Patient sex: M
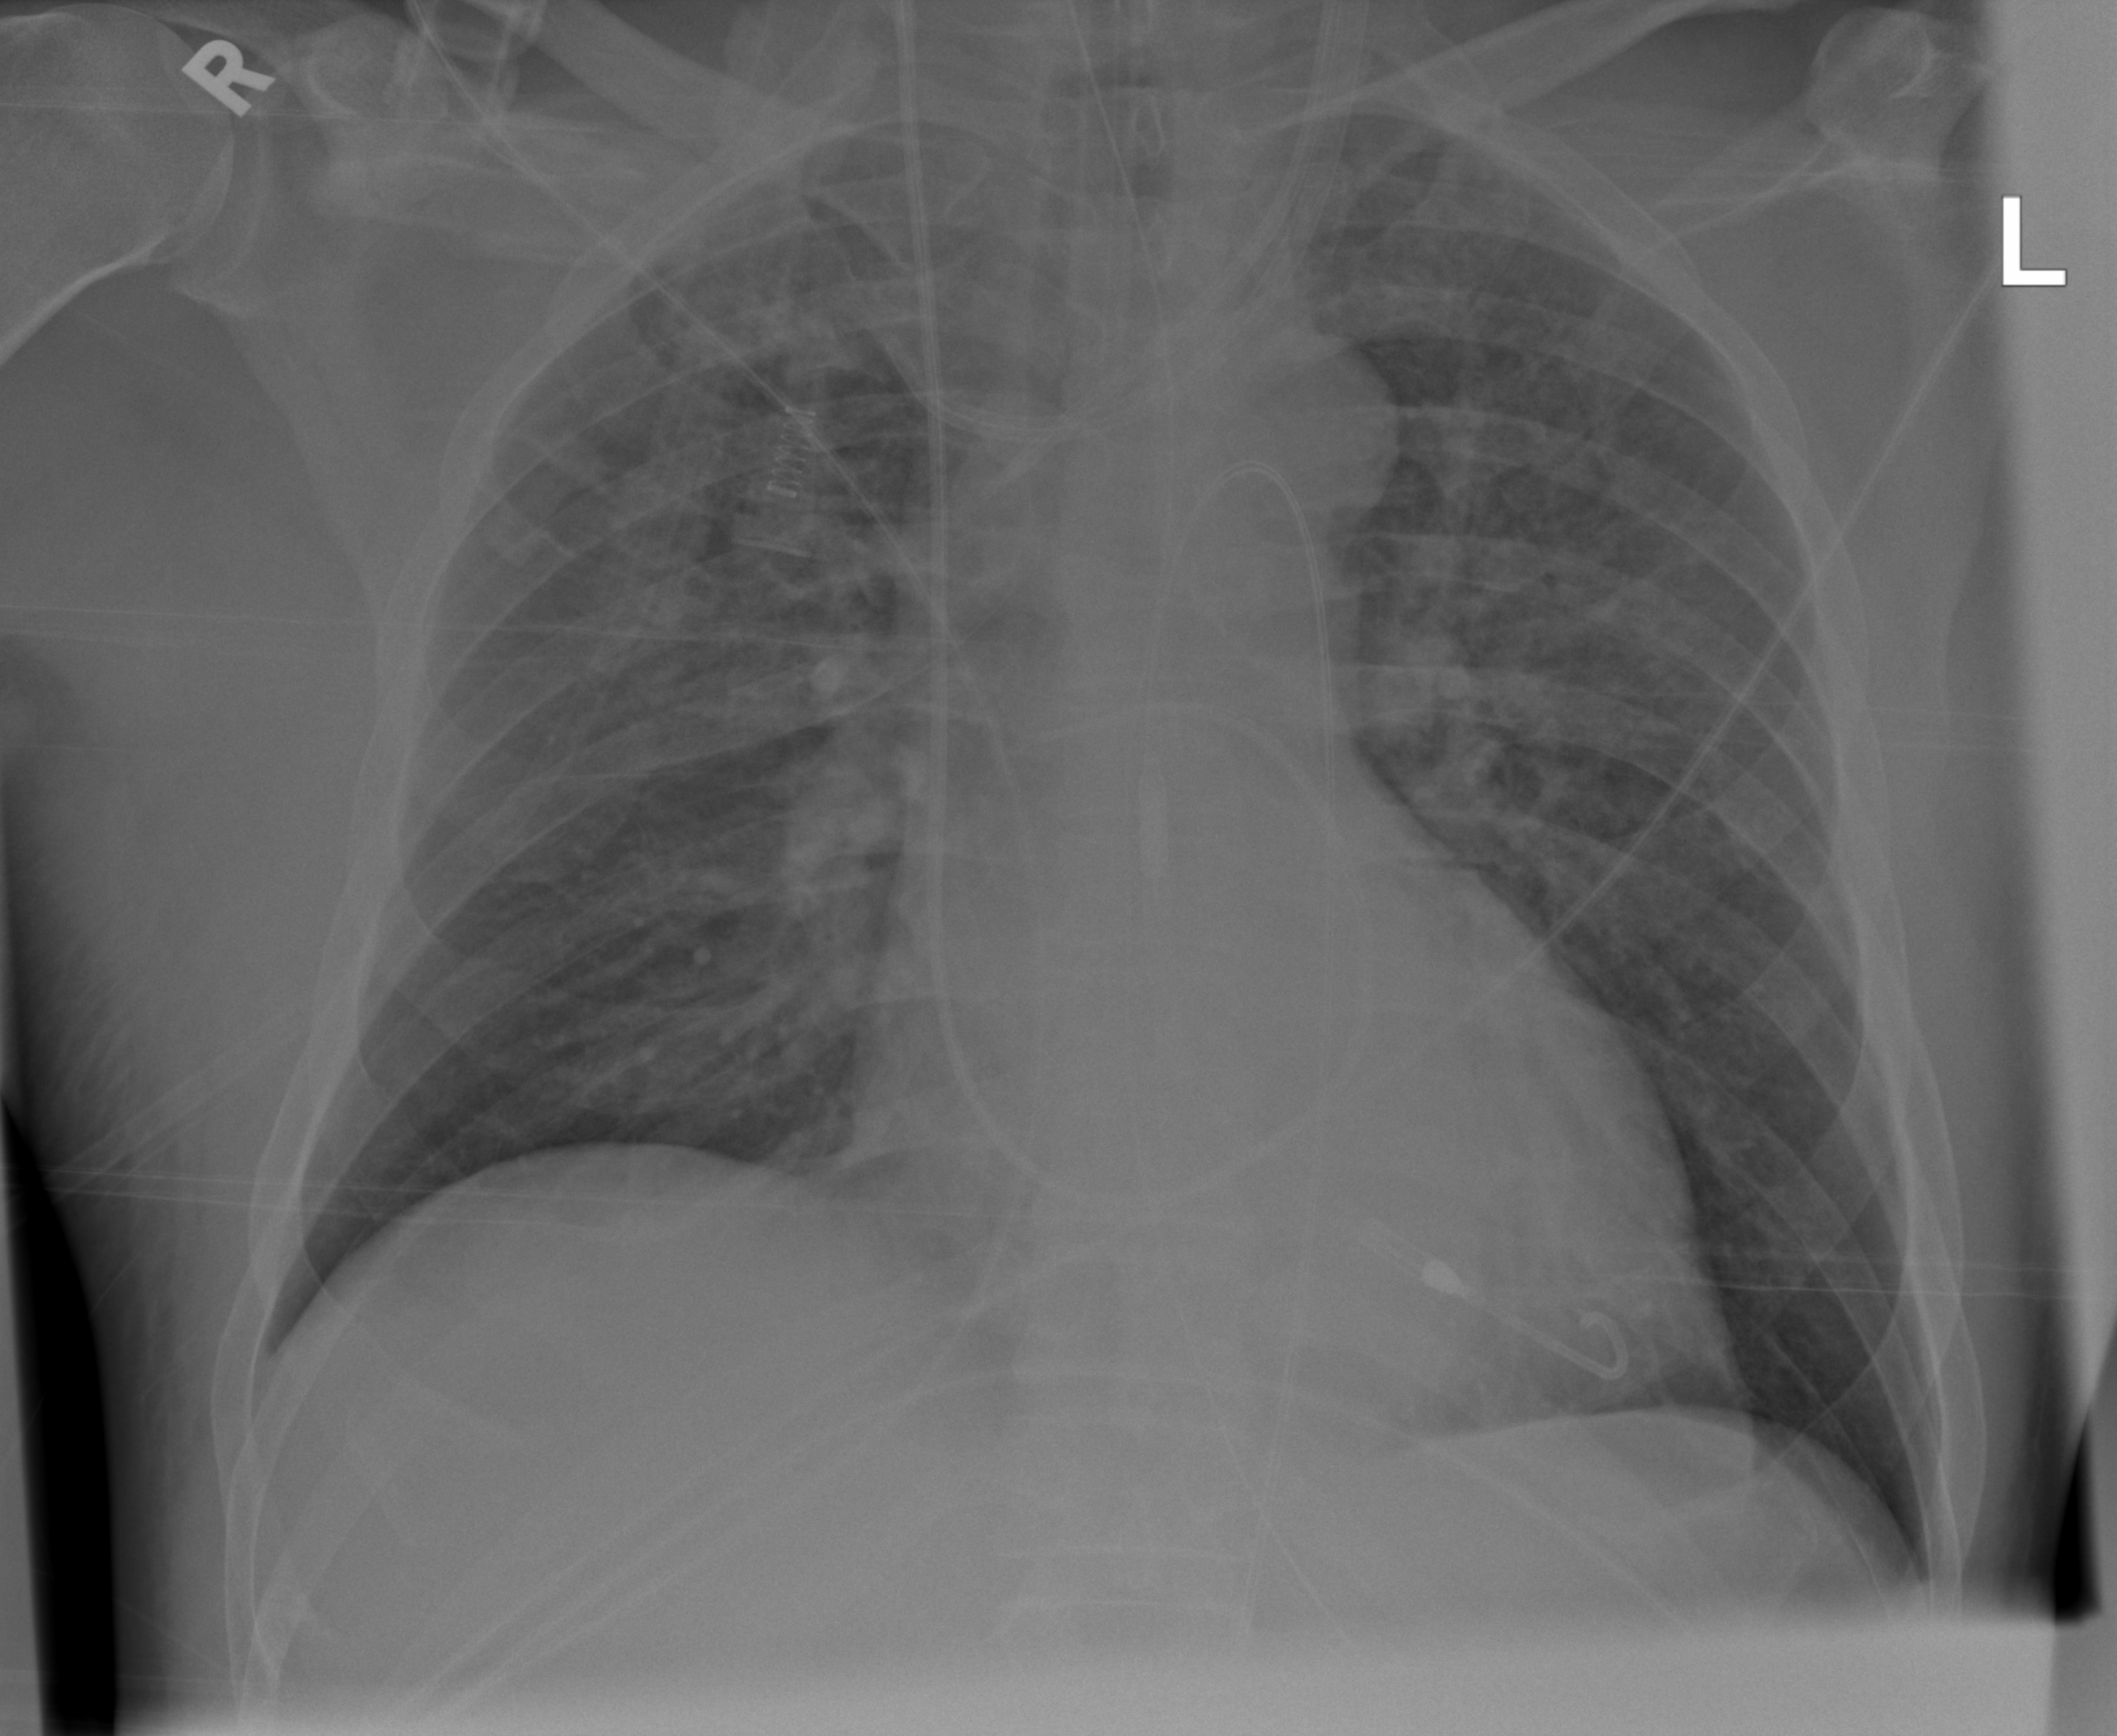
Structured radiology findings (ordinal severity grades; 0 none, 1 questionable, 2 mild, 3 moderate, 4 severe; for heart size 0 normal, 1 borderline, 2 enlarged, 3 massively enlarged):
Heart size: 1
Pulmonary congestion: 0
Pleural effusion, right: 0
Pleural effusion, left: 0
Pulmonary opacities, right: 2
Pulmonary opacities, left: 2
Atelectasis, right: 0
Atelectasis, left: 0